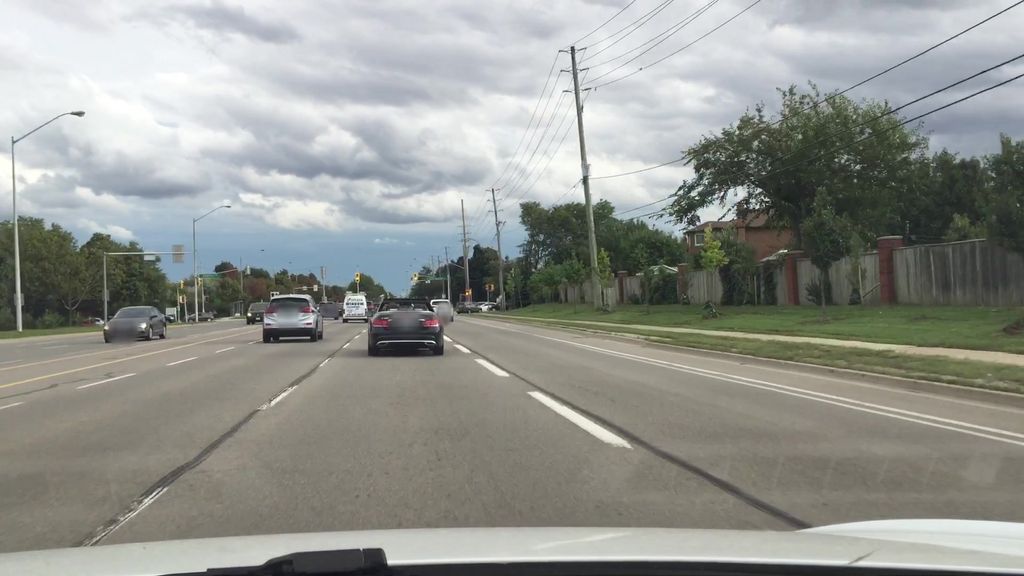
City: toronto